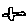
Label: bird